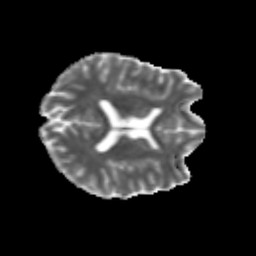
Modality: MD
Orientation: axial
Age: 29
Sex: male
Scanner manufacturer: siemens
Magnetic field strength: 3 T
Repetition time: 3.5 s
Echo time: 0.125 s